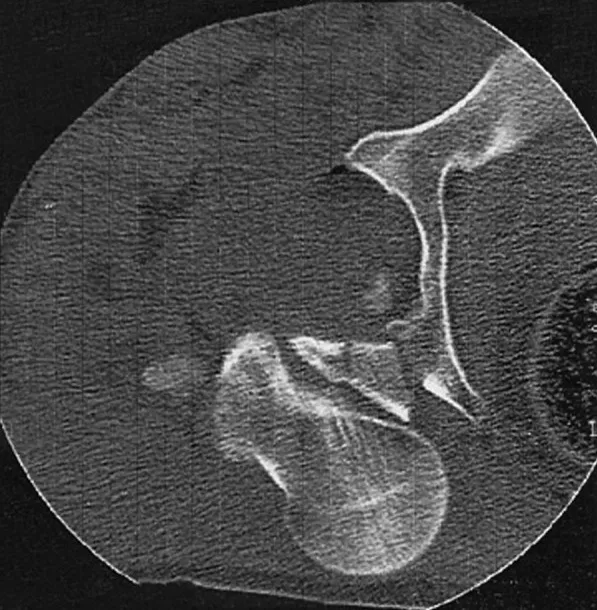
Computed Tomogram on Admission.
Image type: radiology (ct)